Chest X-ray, PA view. Patient: 58 years old, sex M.
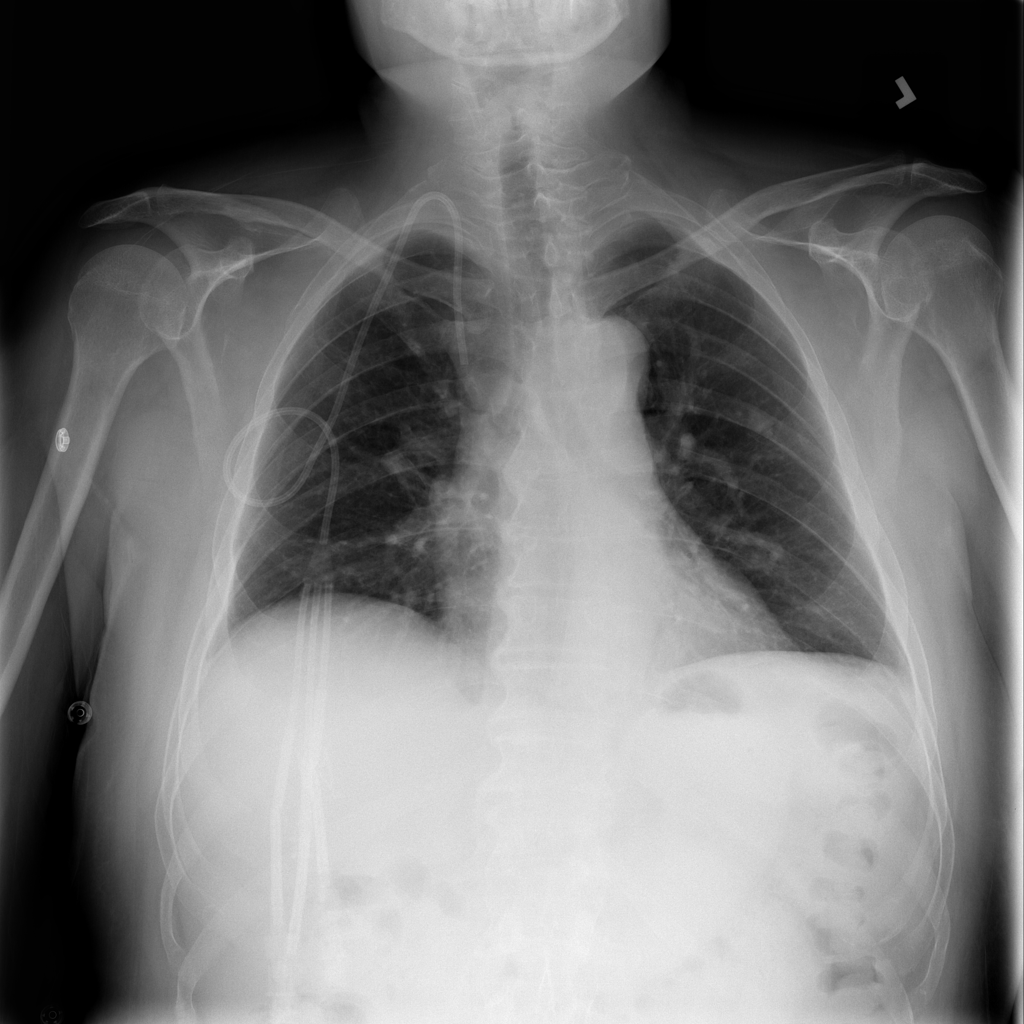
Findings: Atelectasis